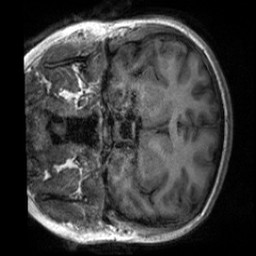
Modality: T1w
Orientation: coronal
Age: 21
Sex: female
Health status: healthy
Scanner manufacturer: siemens
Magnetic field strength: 3 T
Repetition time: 2 s
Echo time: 0.00232 s